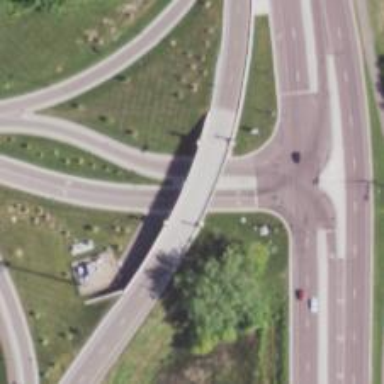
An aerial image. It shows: Tertiary link road passing over bridge.